Question: I have a array of CSV values representing a digital output. It has been gathered using an analog oscilloscope so it is not a perfect digital signal. I'm trying to filter out the data to have a perfect digital signal for calculating the periods (which may vary).
I would also like to define the maximum error i get from this filtration.
Something like this:

Apply a treshold od the data. Here is a pseudocode:
'''
for data_point_raw in data_array:
if data_point_raw < 0.8: data_point_perfect = LOW
if data_point_raw > 2 : data_point_perfect = HIGH
else:
#area between thresholds
if previous_data_point_perfect == Low : data_point_perfect = LOW
if previous_data_point_perfect == HIGH: data_point_perfect = HIGH
'''
There are two problems bothering me.
1. This seems like a common problem in digital signal processing, however i haven't found a predefined standard function for it. Is this an ok way to perform the filtering?
2. How would I get the maximum error?
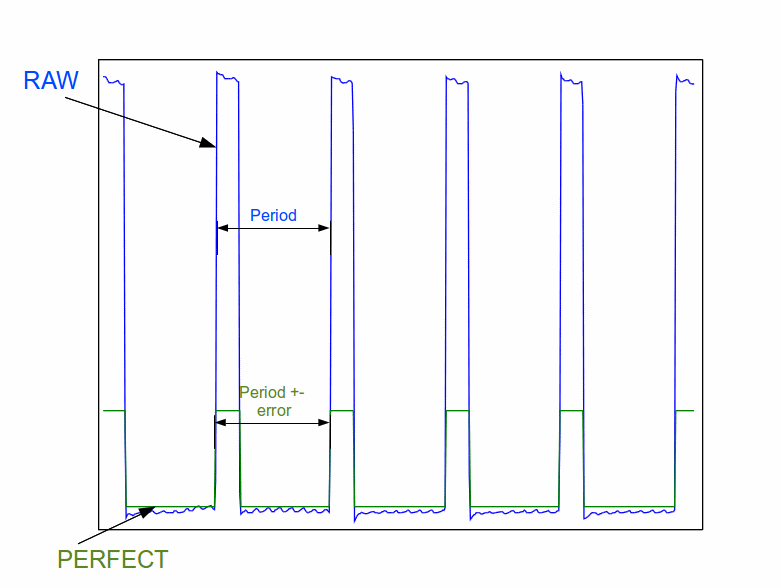
Answer: Here's a bit of code that might help.
'''
from __future__ import division
import numpy as np
def find_transition_times(t, y, threshold):
"""
Given the input signal 'y' with samples at times 't',
find the times where 'y' increases through the value 'threshold'.
't' and 'y' must be 1-D numpy arrays.
Linear interpolation is used to estimate the time 't' between
samples at which the transitions occur.
"""
# Find where y crosses the threshold (increasing).
lower = y < threshold
higher = y >= threshold
transition_indices = np.where(lower[:-1] & higher[1:])[0]
# Linearly interpolate the time values where the transition occurs.
t0 = t[transition_indices]
t1 = t[transition_indices + 1]
y0 = y[transition_indices]
y1 = y[transition_indices + 1]
slope = (y1 - y0) / (t1 - t0)
transition_times = t0 + (threshold - y0) / slope
return transition_times
def periods(t, y, threshold):
"""
Given the input signal 'y' with samples at times 't',
find the time periods between the times at which the
signal 'y' increases through the value 'threshold'.
't' and 'y' must be 1-D numpy arrays.
"""
transition_times = find_transition_times(t, y, threshold)
deltas = np.diff(transition_times)
return deltas
if __name__ == "__main__":
import matplotlib.pyplot as plt
# Time samples
t = np.linspace(0, 50, 501)
# Use a noisy time to generate a noisy y.
tn = t + 0.05 * np.random.rand(t.size)
y = 0.6 * ( 1 + np.sin(tn) + (1./3) * np.sin(3*tn) + (1./5) * np.sin(5*tn) +
(1./7) * np.sin(7*tn) + (1./9) * np.sin(9*tn))
threshold = 0.5
deltas = periods(t, y, threshold)
print("Measured periods at threshold %g:" % threshold)
print(deltas)
print("Min: %.5g" % deltas.min())
print("Max: %.5g" % deltas.max())
print("Mean: %.5g" % deltas.mean())
print("Std dev: %.5g" % deltas.std())
trans_times = find_transition_times(t, y, threshold)
plt.plot(t, y)
plt.plot(trans_times, threshold * np.ones_like(trans_times), 'ro-')
plt.show()
'''
The output:
'''
Measured periods at threshold 0.5:
[ 6.29283207 6.29118893 6.27425846 6.29580066 6.28310224 6.30335003]
Min: 6.2743
Max: 6.3034
Mean: 6.2901
Std dev: <PHONE>
'''

You could use 'numpy.histogram' and/or 'matplotlib.pyplot.hist' to further analyze the array returned by 'periods(t, y, threshold)'.